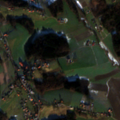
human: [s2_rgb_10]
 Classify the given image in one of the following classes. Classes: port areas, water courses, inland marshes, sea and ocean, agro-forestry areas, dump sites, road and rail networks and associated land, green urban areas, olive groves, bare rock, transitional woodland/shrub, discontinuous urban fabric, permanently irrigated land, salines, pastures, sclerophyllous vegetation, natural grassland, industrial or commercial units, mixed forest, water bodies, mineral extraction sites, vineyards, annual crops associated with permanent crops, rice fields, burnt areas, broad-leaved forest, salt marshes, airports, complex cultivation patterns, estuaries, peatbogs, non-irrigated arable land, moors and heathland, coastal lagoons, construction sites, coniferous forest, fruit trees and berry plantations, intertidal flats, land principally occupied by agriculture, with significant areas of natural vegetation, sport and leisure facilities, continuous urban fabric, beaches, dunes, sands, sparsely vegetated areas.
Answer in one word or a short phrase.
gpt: discontinuous urban fabric, pastures, complex cultivation patterns, land principally occupied by agriculture, with significant areas of natural vegetation, mixed forest